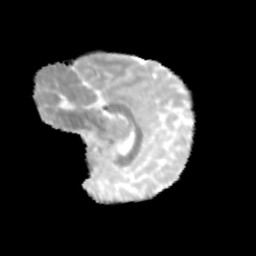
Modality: MD
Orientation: sagittal
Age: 10
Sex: male
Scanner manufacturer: siemens
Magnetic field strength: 3 T
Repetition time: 3.8 s
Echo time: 0.07 s